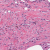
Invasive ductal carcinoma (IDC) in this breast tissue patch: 0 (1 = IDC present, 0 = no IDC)